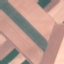
Land use / land cover: AnnualCrop